Question: I'm trying to get some information in three blocks, each block (except the third) I want to have some right margin.
I already have almost this effect right as you see in my image, but there is something wrong with my CSS and Im not finding what.
Because when my information, for example the address, is too long, instead of the text drop down and keep everything normally, the text falls down but spoils me a bit the rest of my structure, as you can see in the points that I pointed in picture below:

As you see, my phones info is going down, and my adress is going up.
Do you see what is wrong with my css code? If I dont have long information it is working fine, but when I have longer information, the layout does not fit.
<URL>
My Html:
'''
<div id="page-container">
<h1>Title of the page</h1>
<img src="" width="700px" height="275px" />
<div id="info">
<h2>Informations</h2>
<ul id="col1">
<li><i class="fa fa-phone"></i> 000434314</li>
<li class="last"><i class="fa fa-fax"></i> 000434314 </li>
</ul>
<ul id="col2">
<li><i class="fa fa-home"></i> 8th Street across the NJ Newark Bridge until August 6,</li>
<li class="last"><i class="fa fa-map-marker"></i>Zip code</li>
</ul>
<ul id="col3">
<li><i class="fa fa-envelope-o"></i> ouremail@mail.com</li>
<li class="last"><i class="fa fa-envelope-o"></i> ouremail@mail.com</li>
</ul>
</div>
<div id="about">
<h2>About Us</h2>
<p>Lorem Ipsum is simply dummy text of the printing and typesetting industry. Lorem Ipsum has been the industry's standard dummy text ever since the 1500s, when an unknown printer took a galley of type and scrambled it to make a type specimen book. It has survived not only five centuries, but also the leap into electronic typesetting, remaining essentially unchanged. It was popularised in the 1960s with the release of Letraset sheets containing Lorem Ipsum passages, and more recently with desktop publishing software like Aldus PageMaker including versions of Lorem Ipsum.
</p>
</div>
</div>
'''
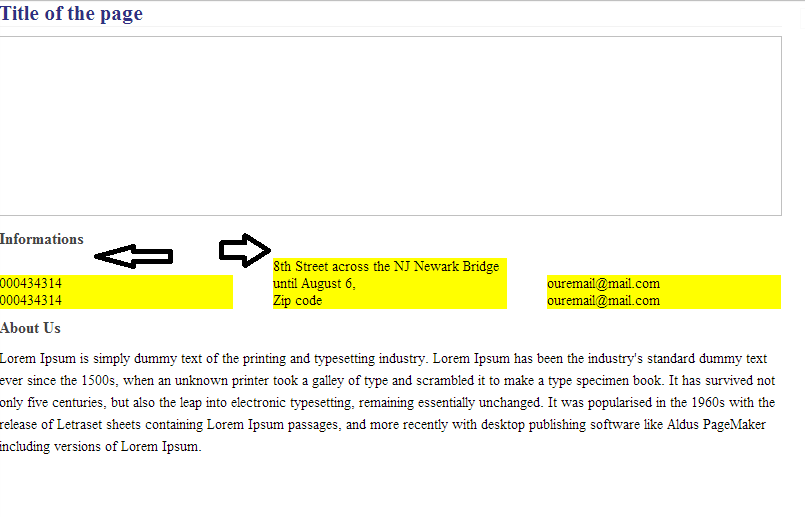
Answer: You need to set the vertical alignment of the lists:
'''
#info ul {
vertical-align:top;
}
'''
<URL>
The default vertical alignment is baseline, which is what you'd get without this change.